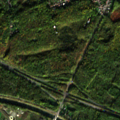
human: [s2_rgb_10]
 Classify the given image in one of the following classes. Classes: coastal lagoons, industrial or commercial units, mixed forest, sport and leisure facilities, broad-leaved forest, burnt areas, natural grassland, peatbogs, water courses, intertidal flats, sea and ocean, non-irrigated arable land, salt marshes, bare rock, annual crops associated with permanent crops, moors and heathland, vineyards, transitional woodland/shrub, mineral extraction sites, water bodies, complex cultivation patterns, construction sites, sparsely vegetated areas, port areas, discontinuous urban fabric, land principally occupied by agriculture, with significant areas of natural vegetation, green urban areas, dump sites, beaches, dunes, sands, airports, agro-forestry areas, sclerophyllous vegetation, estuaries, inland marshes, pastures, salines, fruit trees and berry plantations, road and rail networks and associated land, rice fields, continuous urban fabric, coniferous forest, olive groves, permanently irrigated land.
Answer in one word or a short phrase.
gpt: discontinuous urban fabric, industrial or commercial units, non-irrigated arable land, land principally occupied by agriculture, with significant areas of natural vegetation, broad-leaved forest, mixed forest